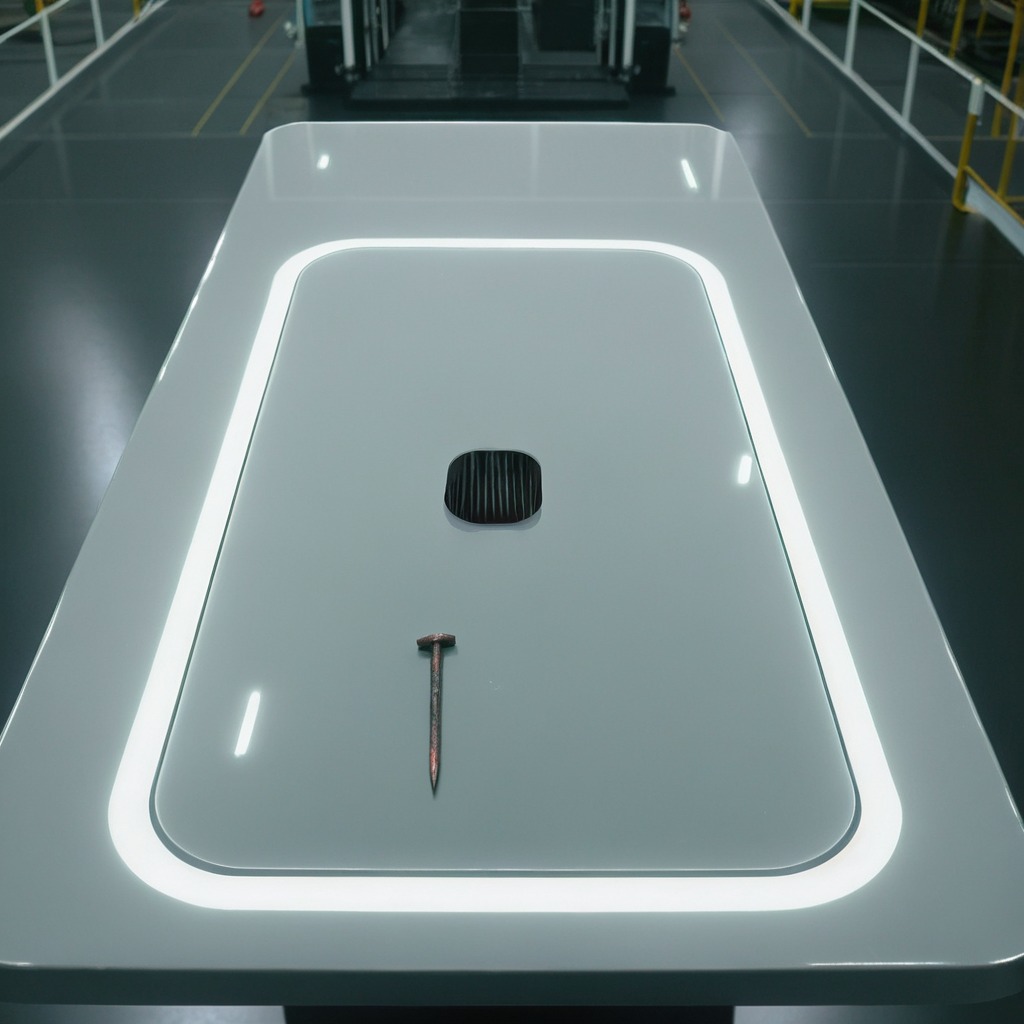
A nail is lying on the table.